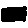
Label: cat